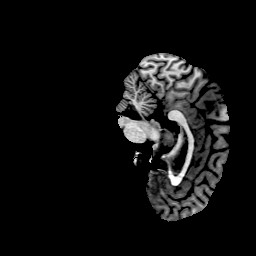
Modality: T1w
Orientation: sagittal
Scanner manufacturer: ge
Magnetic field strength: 3 T
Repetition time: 0.00766 s
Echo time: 0.003476 s